【题型】解答题　【知识点】立体几何　【难度】easy
\textbf{变式4} 如图，已知四棱锥 \(S-ABCD\) 的底面为菱形，\(\angle BAD = \frac{\pi}{3}\)，\(AS = CS\)。

\noindent
(1) 求证：\(AC \perp\) 平面 \(BDS\)；
\noindent
(2) 若 \(AB = 2\)，\(BS = \sqrt{3}\)，\(DS = 1\)，求四棱锥 \(S-ABCD\) 的体积。

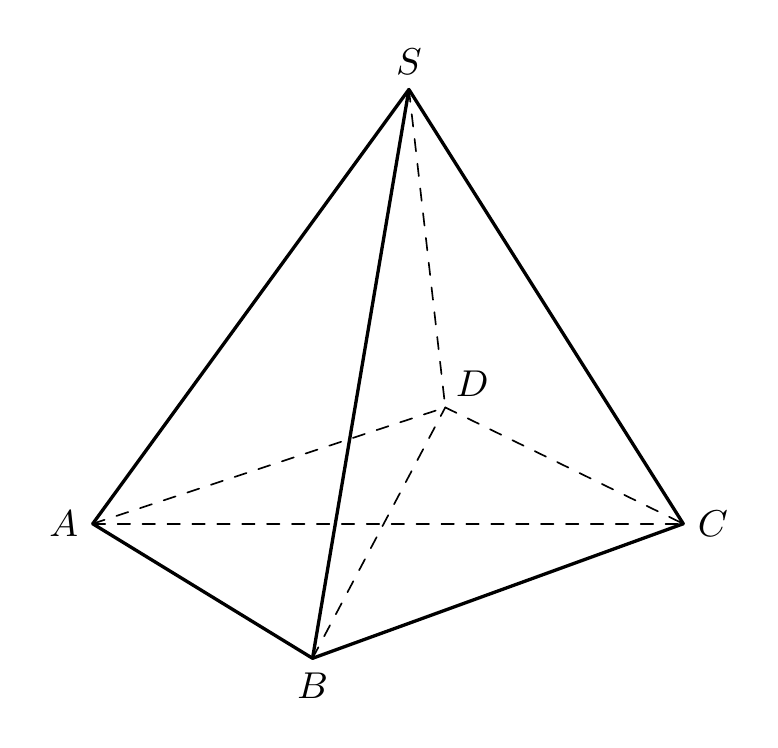
【解答】
\noindent
【答案】（1）证明见解析；
（2）\(\boldsymbol{1}\)。
\vspace{1em}
\noindent
【分析】（1）因为 \(AS = CS\)，所以 \(AC \perp OS\)。由于底面 \(ABCD\) 为菱形，则 \(AC \perp BD\)，因为 \(BD \cap OS = O\)，即得证；
（2）根据第一问结论，可将四棱锥 \(S-ABCD\) 的体积，转换为四棱锥 \(A-BDS\) 的体积，再通过四棱锥面积公式求解。
\vspace{1em}
\noindent
【解答】解：（1）证明：记 \(AC \cap BD = O\)，连结 \(OS\)，因为 \(AS = CS\)，
所以 \(AC \perp OS\)。由于底面 \(ABCD\) 为菱形，则 \(AC \perp BD\)，
因为 \(BD \cap OS = O\)，所以 \(AC \perp\) 平面 \(BDS\)。
（2）由（1）知，\(AO \perp\) 平面 \(BDS\)，所以，\(V_{S-ABCD} = 2V_{S-ABD} = 2V_{A-BDS}\)，
根据题意，得 \(BD = 2\)。又 \(BS = \sqrt{3}\)，\(DS = 1\)，
所以 \(BS \perp DS\)，故 \(V_{A-BDS} = \frac{1}{3}S_{\triangle BDS} \cdot AO = \frac{1}{2}\)，
所以 \(V_{S-ABCD} = 1\)，所以，四棱锥 \(S-ABCD\) 的体积为 \(\boldsymbol{1}\)。